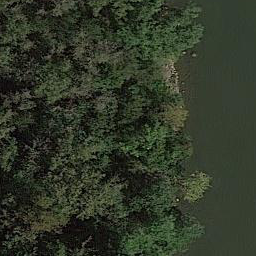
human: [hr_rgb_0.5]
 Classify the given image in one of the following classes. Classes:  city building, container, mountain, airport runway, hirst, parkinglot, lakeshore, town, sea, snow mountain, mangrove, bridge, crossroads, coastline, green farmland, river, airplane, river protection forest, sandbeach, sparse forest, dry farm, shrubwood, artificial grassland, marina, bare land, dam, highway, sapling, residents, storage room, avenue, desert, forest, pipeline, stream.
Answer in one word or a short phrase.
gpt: river protection forest